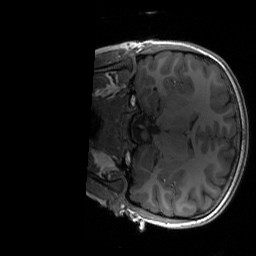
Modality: T1w
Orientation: coronal
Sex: female
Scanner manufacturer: siemens
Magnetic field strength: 3 T
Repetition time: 1.9 s
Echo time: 0.00243 s